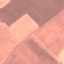
Land use / land cover: AnnualCrop